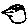
Label: car